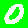
Digit: 0